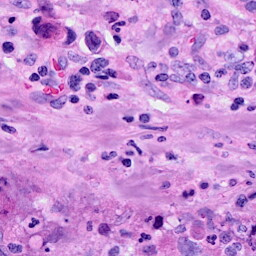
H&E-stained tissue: Breast